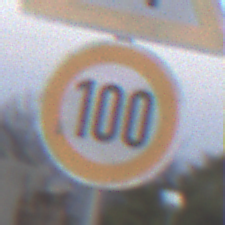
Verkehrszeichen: Geschwindigkeit100
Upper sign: VerengteFahrbahn
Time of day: SunriseSunset
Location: Outdoor (Suburban)
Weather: Clear
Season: NotSpecified
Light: Natural